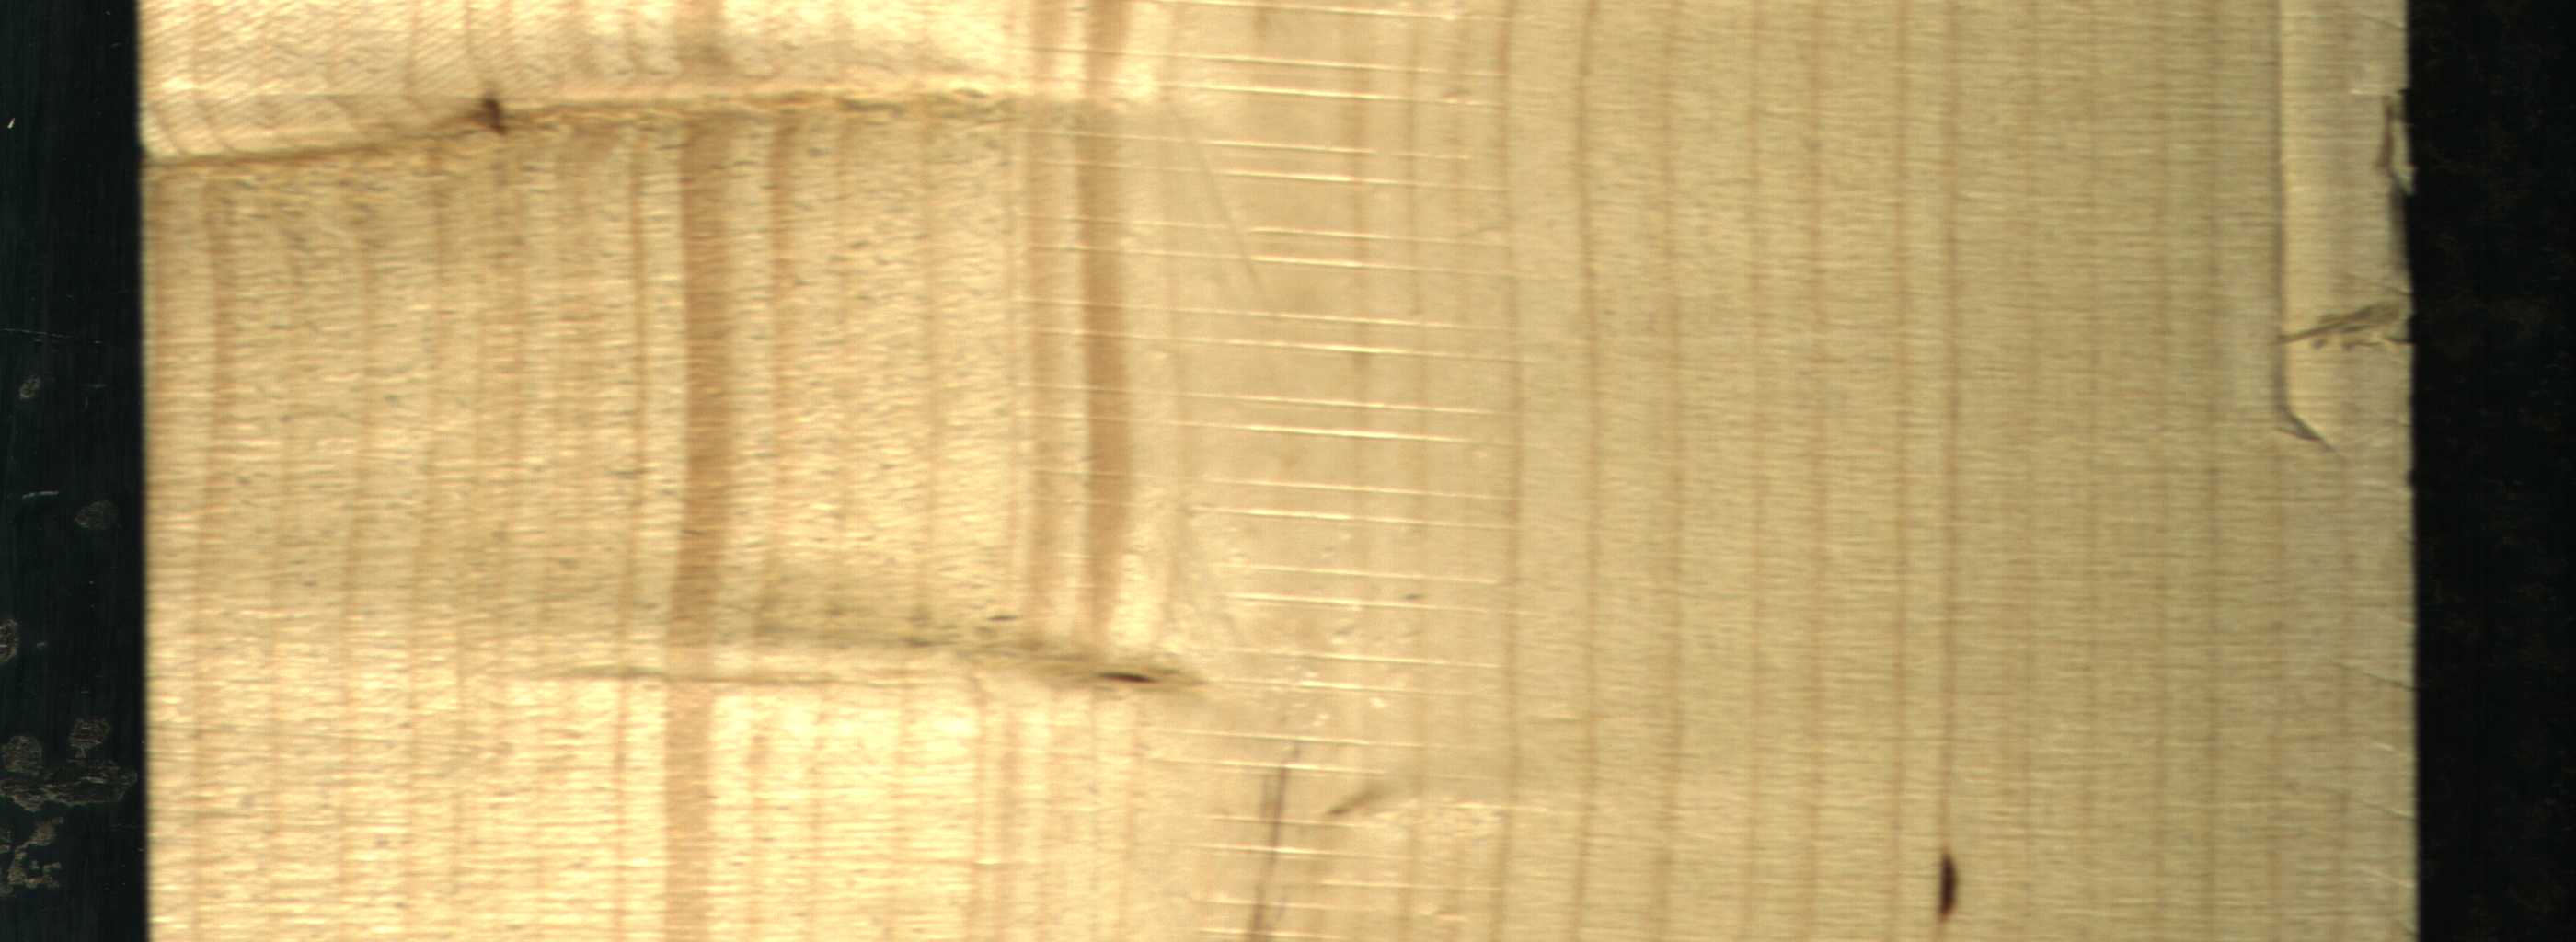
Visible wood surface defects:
resin
resin
Live_Knot